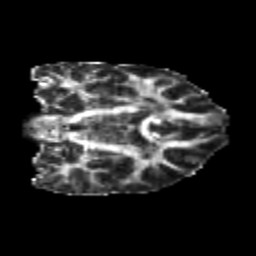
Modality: FA
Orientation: coronal
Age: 22
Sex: female
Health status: healthy
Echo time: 0.074 s